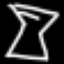
Label: hourglass